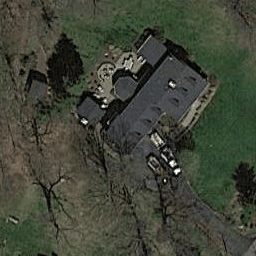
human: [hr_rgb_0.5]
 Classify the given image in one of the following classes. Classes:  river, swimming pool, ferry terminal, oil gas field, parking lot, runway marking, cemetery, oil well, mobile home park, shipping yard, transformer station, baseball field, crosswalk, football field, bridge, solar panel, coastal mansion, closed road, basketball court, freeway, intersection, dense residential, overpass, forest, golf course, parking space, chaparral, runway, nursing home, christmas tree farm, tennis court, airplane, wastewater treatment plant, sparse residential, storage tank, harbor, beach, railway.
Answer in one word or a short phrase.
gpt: sparse residential